Question: The following image is the effect that I am going to implement. I used jquery ui sortlist so that the items within the box can be dragged and sorted. However, I cannot wrap a div around the sortlist. Actually I have come across the same problems whenever I using bootstrap columns. I cannot easily wrap div around the content, and format the inside elements if columns are used.

Here it is my HTML code:
'''
<div class="col-xs-12 col-sm-8 col-md-8 col-lg-8">
<div class="summary-theme">
<p>Theme1</p>
<ul id="sortable1" class="connectedSortable">
<li class="ui-state-default">Item 1</li>
<li class="ui-state-default">Item 2</li>
<li class="ui-state-default">Item 3</li>
<li class="ui-state-default">Item 4</li>
<li class="ui-state-default">Item 5</li>
</ul>
</div>
</div>
'''
CSS:
//
'''
.summary-theme{
display:block;
margin-top:10px;
margin-bottom: 40px;
width:100%;
background: #fff;
box-shadow: 1px 1px 2px #A7A7A7;
}
.summary-theme .connectedSortable{
border:0px;
}
.summary-theme p{
display:block;
float:left;
margin:-20px -15px;
background: #0CBD94;
border: 4px solid #FFFFFF;
}
'''
The box can wrap successfully if I set the overflow to be 'hidden'. But in that case, the tag '<p>' will not show properly because it is negative margins.
Things look alright when they are not wrap by Bootstrap Columns. Sorry I don't know how to write an online demo with Bootstrap features. So do you have any ideas how to fix the div wrap problem?
Thank you!
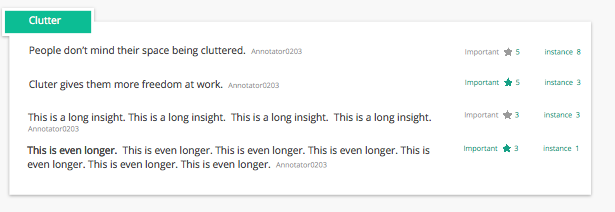
Answer: Where 'overflow: hidden' can't be used, the next option is to go for a common clearfix, such as:
'''
.summary-theme:after {
content: "";
display: table;
clear: both;
}
'''
I'm not familiar with BS, but it might already have a class for this that you can just reuse.